Field crop: maize
Growth stage: 1
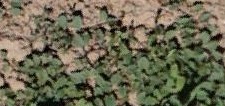
Species: convolvulus